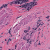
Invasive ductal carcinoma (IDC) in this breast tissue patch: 1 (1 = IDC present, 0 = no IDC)